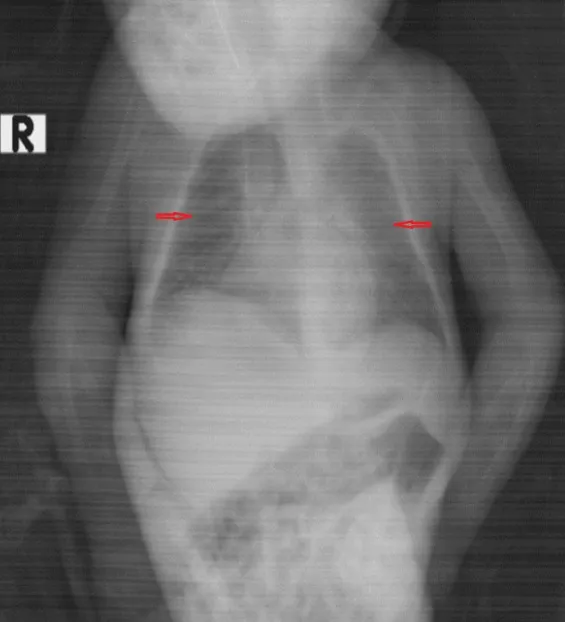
Chest X-rays prior to discharge (normal lungs). This is a radiograph showing both lung fields appearing symmetrical and clear without any visible abnormalities, indicating the restoration of normal lung architecture.
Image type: radiology (x_ray)